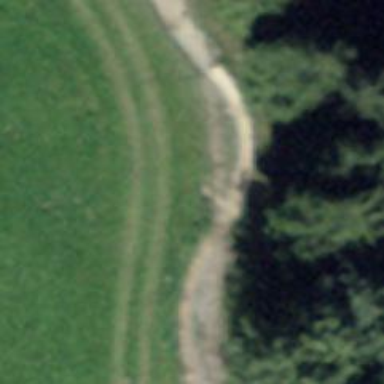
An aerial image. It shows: Path with excellent trail visibility on the ground.